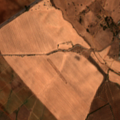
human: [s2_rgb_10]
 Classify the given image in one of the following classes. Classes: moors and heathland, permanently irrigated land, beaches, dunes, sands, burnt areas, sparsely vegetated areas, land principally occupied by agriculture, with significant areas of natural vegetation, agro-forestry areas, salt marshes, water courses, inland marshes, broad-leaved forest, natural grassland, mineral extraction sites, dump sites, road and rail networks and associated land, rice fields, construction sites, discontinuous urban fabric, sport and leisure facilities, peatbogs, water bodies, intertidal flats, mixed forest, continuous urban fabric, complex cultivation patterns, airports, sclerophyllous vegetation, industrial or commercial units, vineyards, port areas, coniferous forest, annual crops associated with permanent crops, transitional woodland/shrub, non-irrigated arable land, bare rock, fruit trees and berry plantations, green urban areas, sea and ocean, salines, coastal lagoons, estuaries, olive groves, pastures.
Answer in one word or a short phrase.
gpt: non-irrigated arable land, permanently irrigated land, vineyards, olive groves